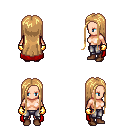
a pixel art fantasy rpg character, female body template, human, light skin, red cape, metal pants, light blonde extra-long hairstyle, gold gloves, brown shoes, four views (front, back, left, right), 2x2 character sprite sheet, small pixel art, hard edges, no anti-aliasing